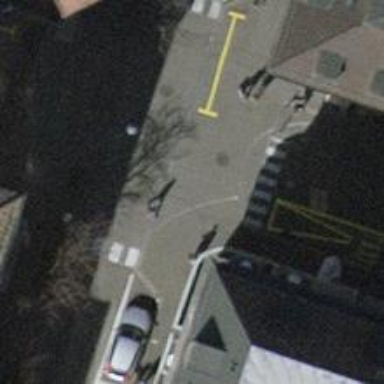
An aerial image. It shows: Asphalt road in living street with parallel parking on the right lane.